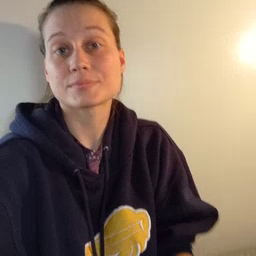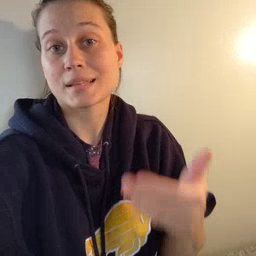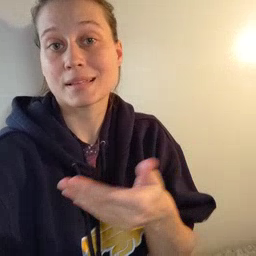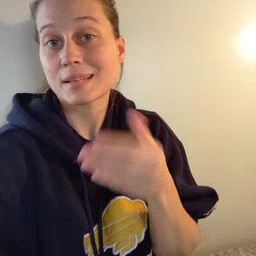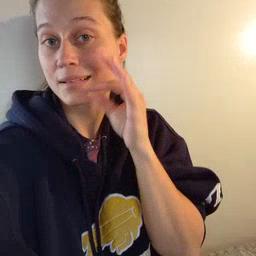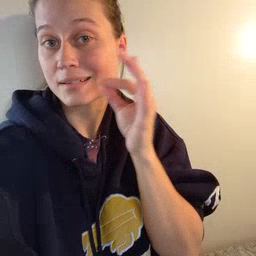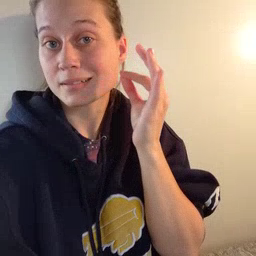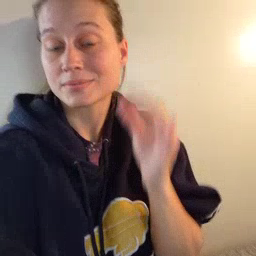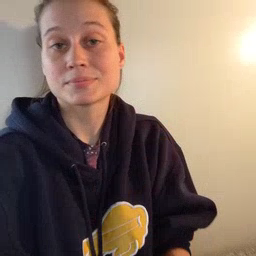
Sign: kitty